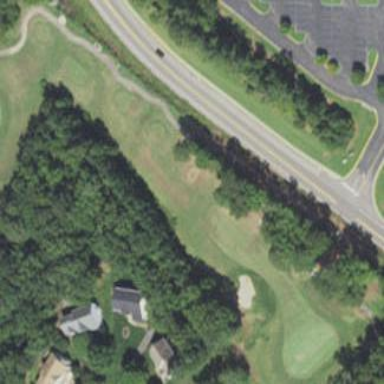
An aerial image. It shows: Golf fairway - part of the golf course dedicated to the sport of golf.